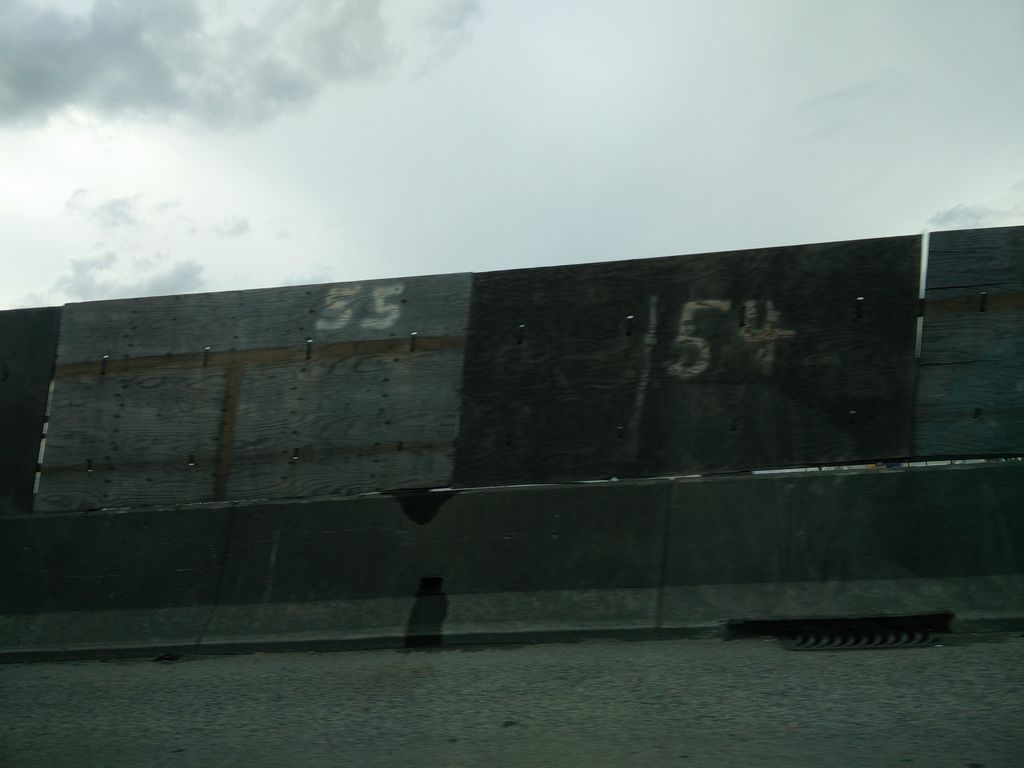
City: vancouver